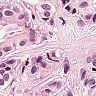
Metastatic tissue present: yes